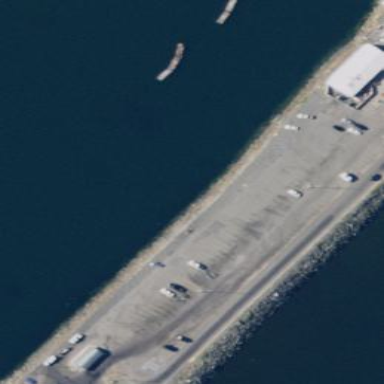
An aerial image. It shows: Breakwater structure.